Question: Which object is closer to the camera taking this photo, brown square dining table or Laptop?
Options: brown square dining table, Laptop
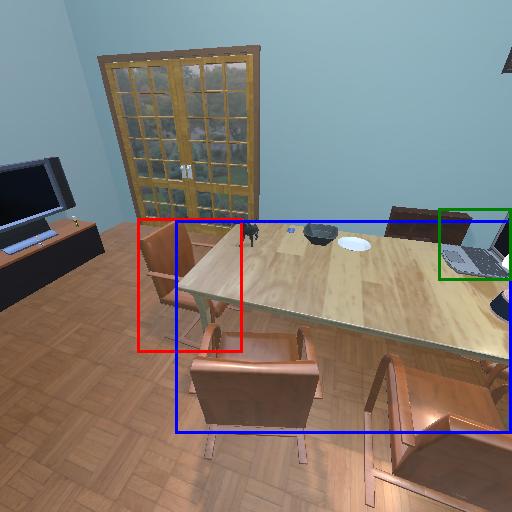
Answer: brown square dining table